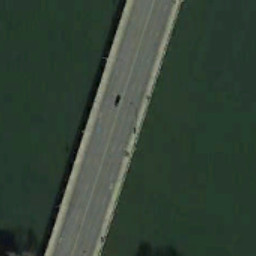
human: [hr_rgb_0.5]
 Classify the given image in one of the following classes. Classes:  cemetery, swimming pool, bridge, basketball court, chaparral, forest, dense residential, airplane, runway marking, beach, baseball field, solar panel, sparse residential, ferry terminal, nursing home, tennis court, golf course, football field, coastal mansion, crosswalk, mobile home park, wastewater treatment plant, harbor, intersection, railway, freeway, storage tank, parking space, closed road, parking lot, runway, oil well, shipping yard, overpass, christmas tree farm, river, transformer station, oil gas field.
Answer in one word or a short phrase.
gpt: bridge